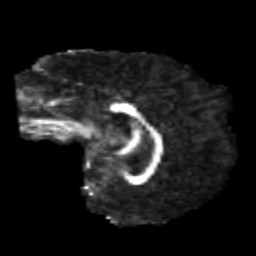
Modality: FA
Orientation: sagittal
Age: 21
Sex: female
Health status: healthy
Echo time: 0.074 s